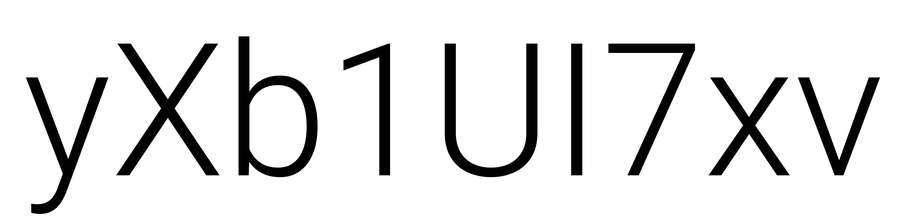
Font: Roboto_Light